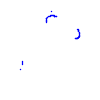
Particle: proton